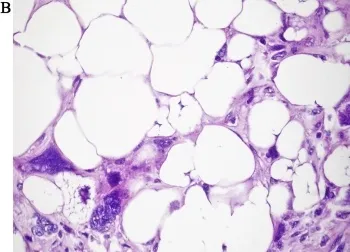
(b): These cells were evaluated as "pleomorphic lipoblasts (arrow).
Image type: pathology (h&e)